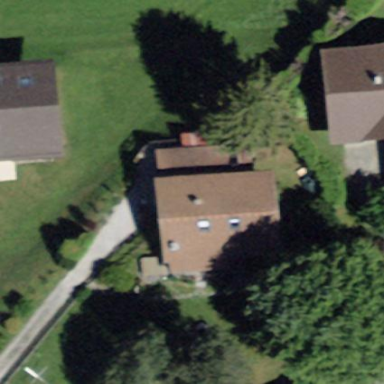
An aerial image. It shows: Detached building.